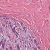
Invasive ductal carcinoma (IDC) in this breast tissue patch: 1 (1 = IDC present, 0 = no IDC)